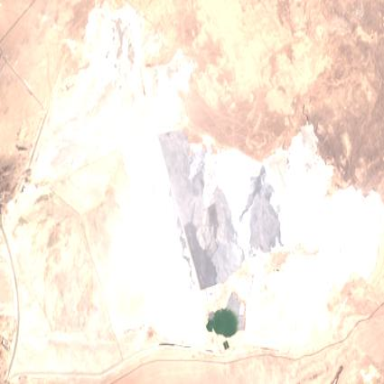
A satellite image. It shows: Landfill area with man-made tailings pond.